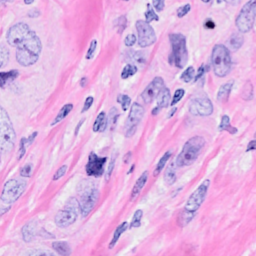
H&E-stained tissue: Breast